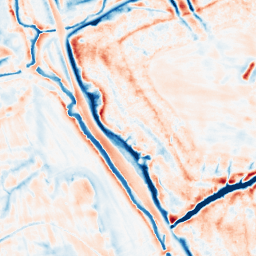
Category: edge_preserving
Decomposition family: bilateral
Decomposition parameters: d: 21
sigma_color: 100
sigma_space: 25
Upsampling method: cubic_mitchell
Upsampling parameters: scale: 2
Upsampling scale: 2